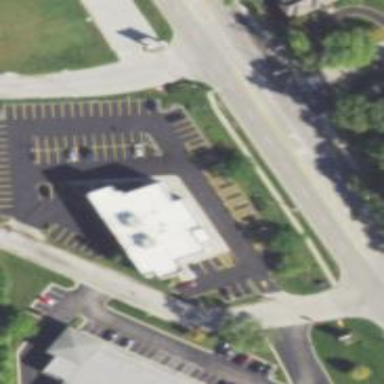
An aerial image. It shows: Parking space is available.